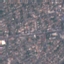
Land use / land cover class: Residential